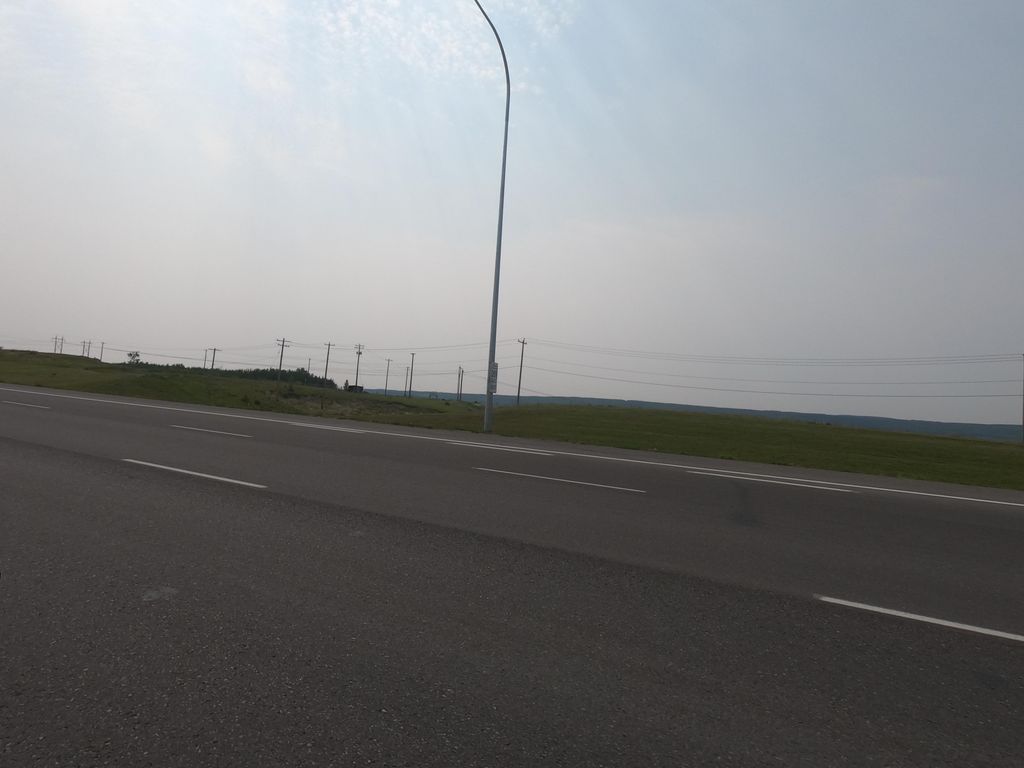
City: calgary